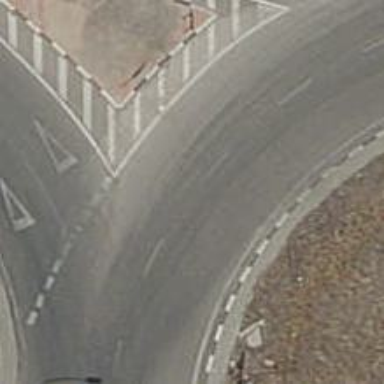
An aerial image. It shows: Roundabout on primary highway.